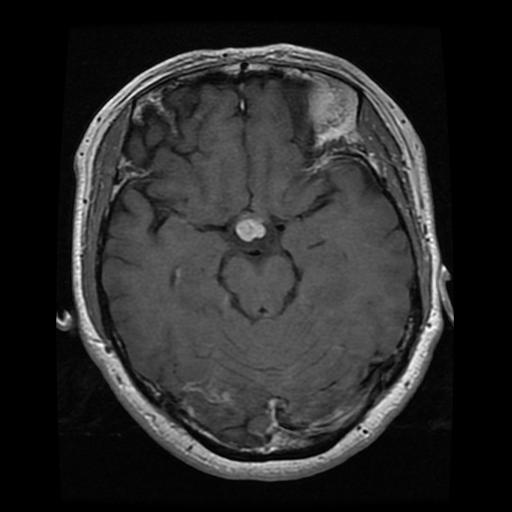
Label: pituitary